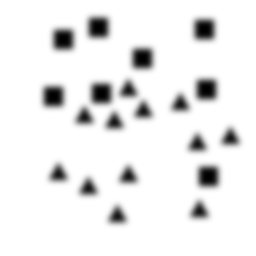
Squares: 8
Triangles: 12
Stars: 0
Total shapes: 20